Question: i have some text put in title config of dataview in sencha touch mobile app. This dataview is in turn present inside a navigation view, which itself inside a container.
The issue i face here is that i want the toolbar that appears at the top because of using navigation view to have . By default if i use chrome's web inspector tool to view the class that is applied in the DOM it shows that class is applied to it. How do i change this ui:dark property which applies by default to the toolbar because i have used navigationview.
I am customizing default theme and i have changed the base color of the theme..but due to dark ui being applied to toolbar the darker color is being applied to toolbar.
I know about the usage of custom mixins and then applying those mixins to toolbar we can customize it...but i am not creating a toolbar anywhere here so i cannot apply mixins for it.

Above image shows the difference of color caused due to ui:dark in toolbar. Color on left is original color
The basic question herein is how do you decide which ui style will apply to such toolbars which appear due to use of any component such as navigation view or for ex when you supply a title ?
Below is my navigation view code
'''
Ext.define('MobileApp.view.Offers.OffersNewNavigationView', {
extend: 'Ext.navigation.View',
xtype: 'offersnewnavigationview',
config: {
fullscreen: true,
height: '100%',
autoDestroy: false,
defaultBackButtonText: '',
navigationBar: {
items: [{
align: 'left',
id: 'newSlideBut',
iconCls: 'list',
ui: 'plain'
}
]
},
items: [
{
xtype: 'offersnewdataview'
}]
}
});
'''
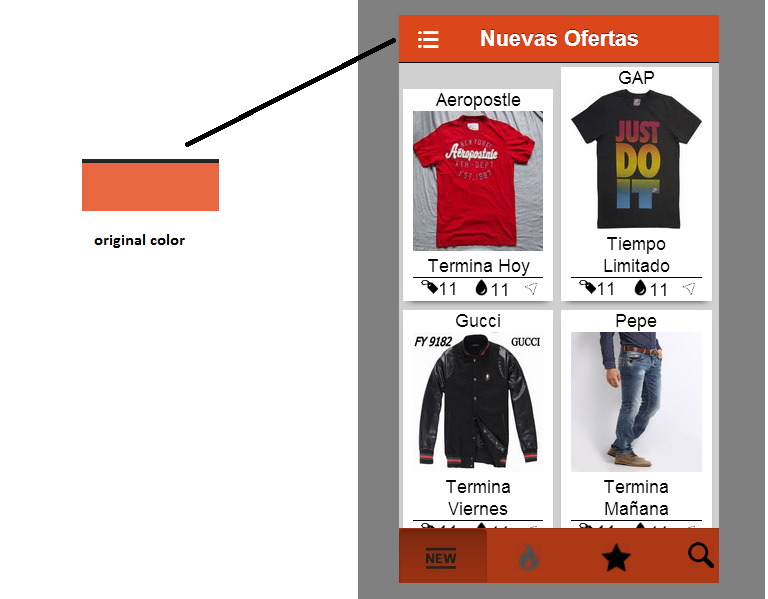
Answer: my bad..that was silly..!
Just need to add config to config property in the code...does the job now.
'''
Ext.define('MobileApp.view.Offers.OffersNewNavigationView', {
extend: 'Ext.navigation.View',
xtype: 'offersnewnavigationview',
config: {
fullscreen: true,
height: '100%',
autoDestroy: false,
defaultBackButtonText: '',
navigationBar: {
ui:'light',
items: [{
align: 'left',
id: 'newSlideBut',
iconCls: 'list',
ui: 'plain'
}
]
},
items: [
{
xtype: 'offersnewdataview'
}]
}
});
'''